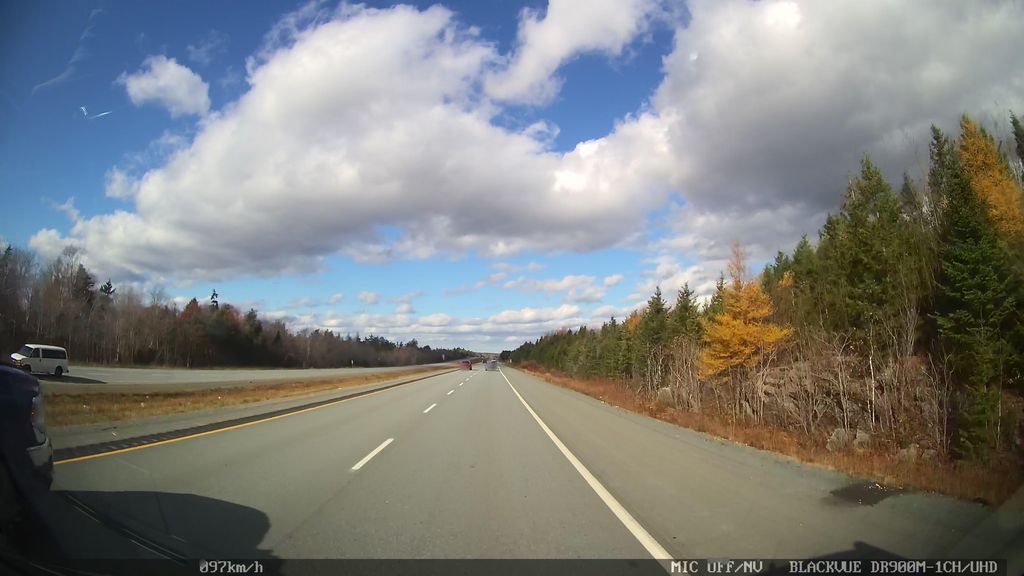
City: halifax